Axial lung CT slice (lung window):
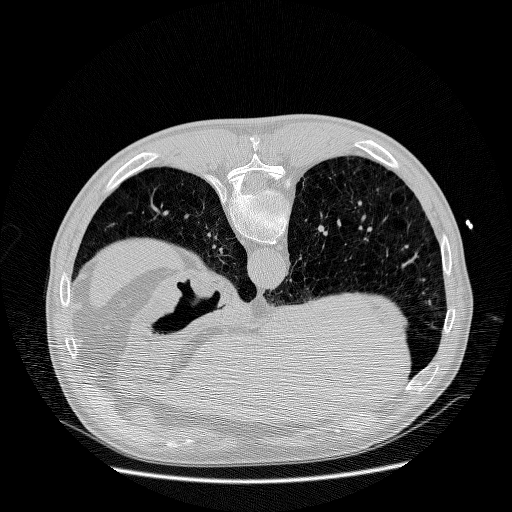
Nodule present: no